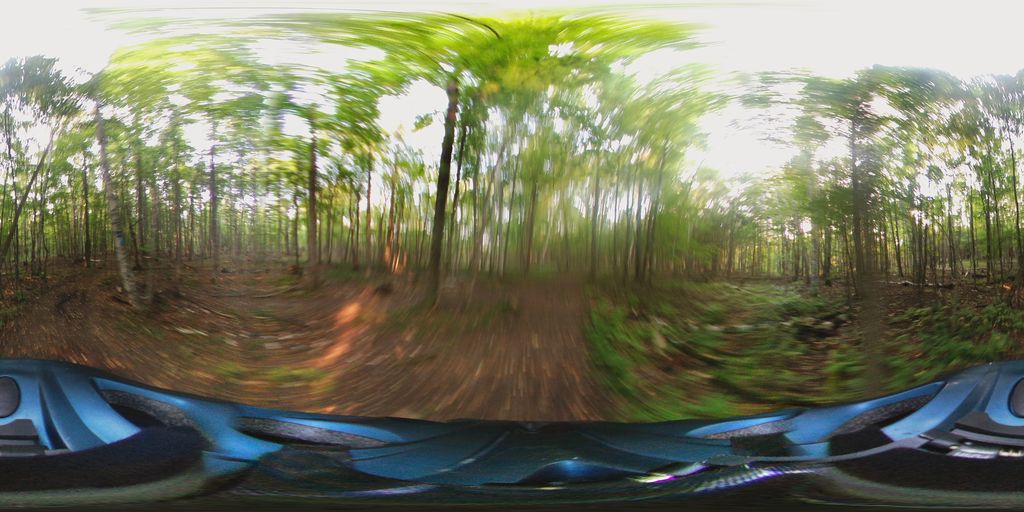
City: ottawa-gatineau